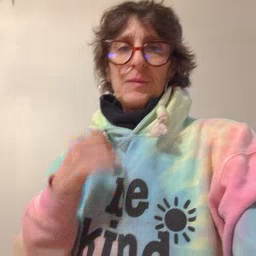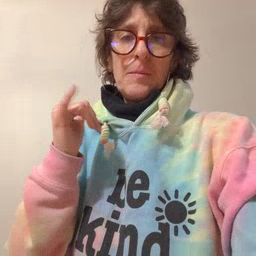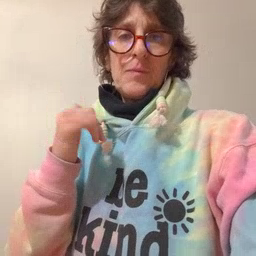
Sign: yellow